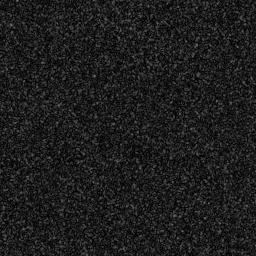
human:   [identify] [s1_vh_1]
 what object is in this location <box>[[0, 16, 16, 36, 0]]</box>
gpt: <ref>1 large ship at the top left</ref>